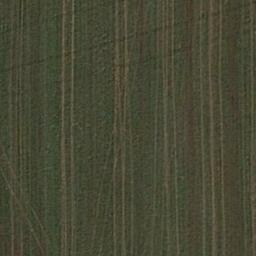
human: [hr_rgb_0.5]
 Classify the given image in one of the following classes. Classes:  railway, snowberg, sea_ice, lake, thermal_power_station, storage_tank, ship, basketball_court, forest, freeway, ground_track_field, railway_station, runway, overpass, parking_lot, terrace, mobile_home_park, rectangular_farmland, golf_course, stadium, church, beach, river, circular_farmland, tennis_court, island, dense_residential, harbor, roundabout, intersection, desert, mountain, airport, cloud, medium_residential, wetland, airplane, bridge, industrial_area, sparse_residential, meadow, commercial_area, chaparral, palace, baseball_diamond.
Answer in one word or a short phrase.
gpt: meadow